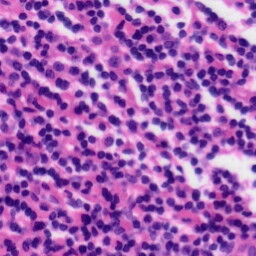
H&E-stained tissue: Tonsil